Question: In the application that I build, there is a need for webserver that can serve, simultaneously, multiple clients.
For that I use the 'HttpListener' object. with its 'Async' methods\events 'BeginGetContext' and 'EndGetContext'.
In the delegated method, there is a call for the listener to start listening again, and it works.. mostly.
The code provided is a mix of code that i found here and there, and a delay, to simulate a data processing bottleneck.
The problem is, it starts to manage the next connection only AFTER the last one was served.. no use for me.
'''
public class HtServer {
public void startServer(){
HttpListener HL = new HttpListener();
HL.Prefixes.Add("http://127.0.0.1:800/");
HL.Start();
IAsyncResult HLC = HL.BeginGetContext(new AsyncCallback(clientConnection),HL);
}
public void clientConnection(IAsyncResult res){
HttpListener listener = (HttpListener)res.AsyncState;
HttpListenerContext context = listener.EndGetContext(res);
HttpListenerRequest request = context.Request;
// Obtain a response object.
HttpListenerResponse response = context.Response;
// Construct a response.
// add a delay to simulate data process
String before_wait = String.Format("{0}", DateTime.Now);
Thread.Sleep(4000);
String after_wait = String.Format("{0}", DateTime.Now);
string responseString = "<HTML><BODY> BW: " + before_wait + "<br />AW:" + after_wait + "</BODY></HTML>";
byte[] buffer = System.Text.Encoding.UTF8.GetBytes(responseString);
// Get a response stream and write the response to it.
response.ContentLength64 = buffer.Length;
System.IO.Stream output = response.OutputStream;
// You must close the output stream.
output.Write(buffer, 0, buffer.Length);
output.Close();
listener.BeginGetContext(new AsyncCallback(clientConnection), listener);
}
}
'''
## edit
'''
private static void OnContext(IAsyncResult ar)
{
var ctx = _listener.EndGetContext(ar);
_listener.BeginGetContext(OnContext, null);
Console.WriteLine(DateTime.UtcNow.ToString("HH:mm:ss.fff") + " Handling request");
var buf = Encoding.ASCII.GetBytes("Hello world");
ctx.Response.ContentType = "text/plain";
// prevent thread from exiting.
Thread.Sleep(3000);
// moved these lines here.. to simulate process delay
ctx.Response.OutputStream.Write(buf, 0, buf.Length);
ctx.Response.OutputStream.Close();
Console.WriteLine(DateTime.UtcNow.ToString("HH:mm:ss.fff") + " completed");
}
'''
the output is

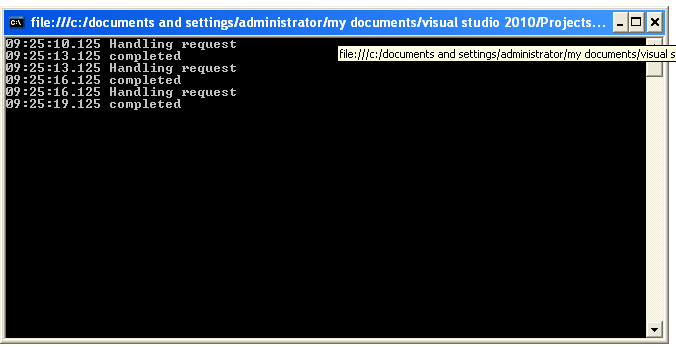
Answer: Well. That's because you start to fetch the next context after you have processed the first. Don't do that. Get the next context directly:
'''
public void clientConnection(IAsyncResult res){
HttpListener listener = (HttpListener)res.AsyncState;
HttpListenerContext context = listener.EndGetContext(res);
//tell listener to get the next context directly.
listener.BeginGetContext(clientConnection, listener);
HttpListenerRequest request = context.Request;
// Obtain a response object.
HttpListenerResponse response = context.Response;
// Construct a response.
// add a delay to simulate data process
String before_wait = String.Format("{0}", DateTime.Now);
Thread.Sleep(4000);
String after_wait = String.Format("{0}", DateTime.Now);
string responseString = "<HTML><BODY> BW: " + before_wait + "<br />AW:" + after_wait + "</BODY></HTML>";
byte[] buffer = System.Text.Encoding.UTF8.GetBytes(responseString);
// Get a response stream and write the response to it.
response.ContentLength64 = buffer.Length;
System.IO.Stream output = response.OutputStream;
// You must close the output stream.
output.Write(buffer, 0, buffer.Length);
output.Close();
}
'''
Here is my sample code that proves that it work (updated per request of the OP):
'''
class Program
{
private static HttpListener _listener;
static void Main(string[] args)
{
_listener = new HttpListener();
_listener.Prefixes.Add("http://localhost/asynctest/");
_listener.Start();
_listener.BeginGetContext(OnContext, null);
Console.ReadLine();
}
private static void OnContext(IAsyncResult ar)
{
var ctx = _listener.EndGetContext(ar);
_listener.BeginGetContext(OnContext, null);
Console.WriteLine(DateTime.UtcNow.ToString("HH:mm:ss.fff") + " Handling request");
var buf = Encoding.ASCII.GetBytes("Hello world");
ctx.Response.ContentType = "text/plain";
// simulate work
Thread.Sleep(10000);
ctx.Response.OutputStream.Write(buf, 0, buf.Length);
ctx.Response.OutputStream.Close();
Console.WriteLine(DateTime.UtcNow.ToString("HH:mm:ss.fff") + " completed");
}
}
'''
Generates:

Both requests starts to get processed directly.
HTTP have something called pipelining. It means that all requests that are received over the same connection must get their responses in the same order. However, the built in HttpListener doesn't seem to support pipelining, instead it's completes the response for the first request before taking care of the second. It's therefore important that you make sure that every request is sent over a new connection.
The easiest way to do that is to use different browsers when trying out the code. I did that, and as you see both my requests are handled at the same time.